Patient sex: F
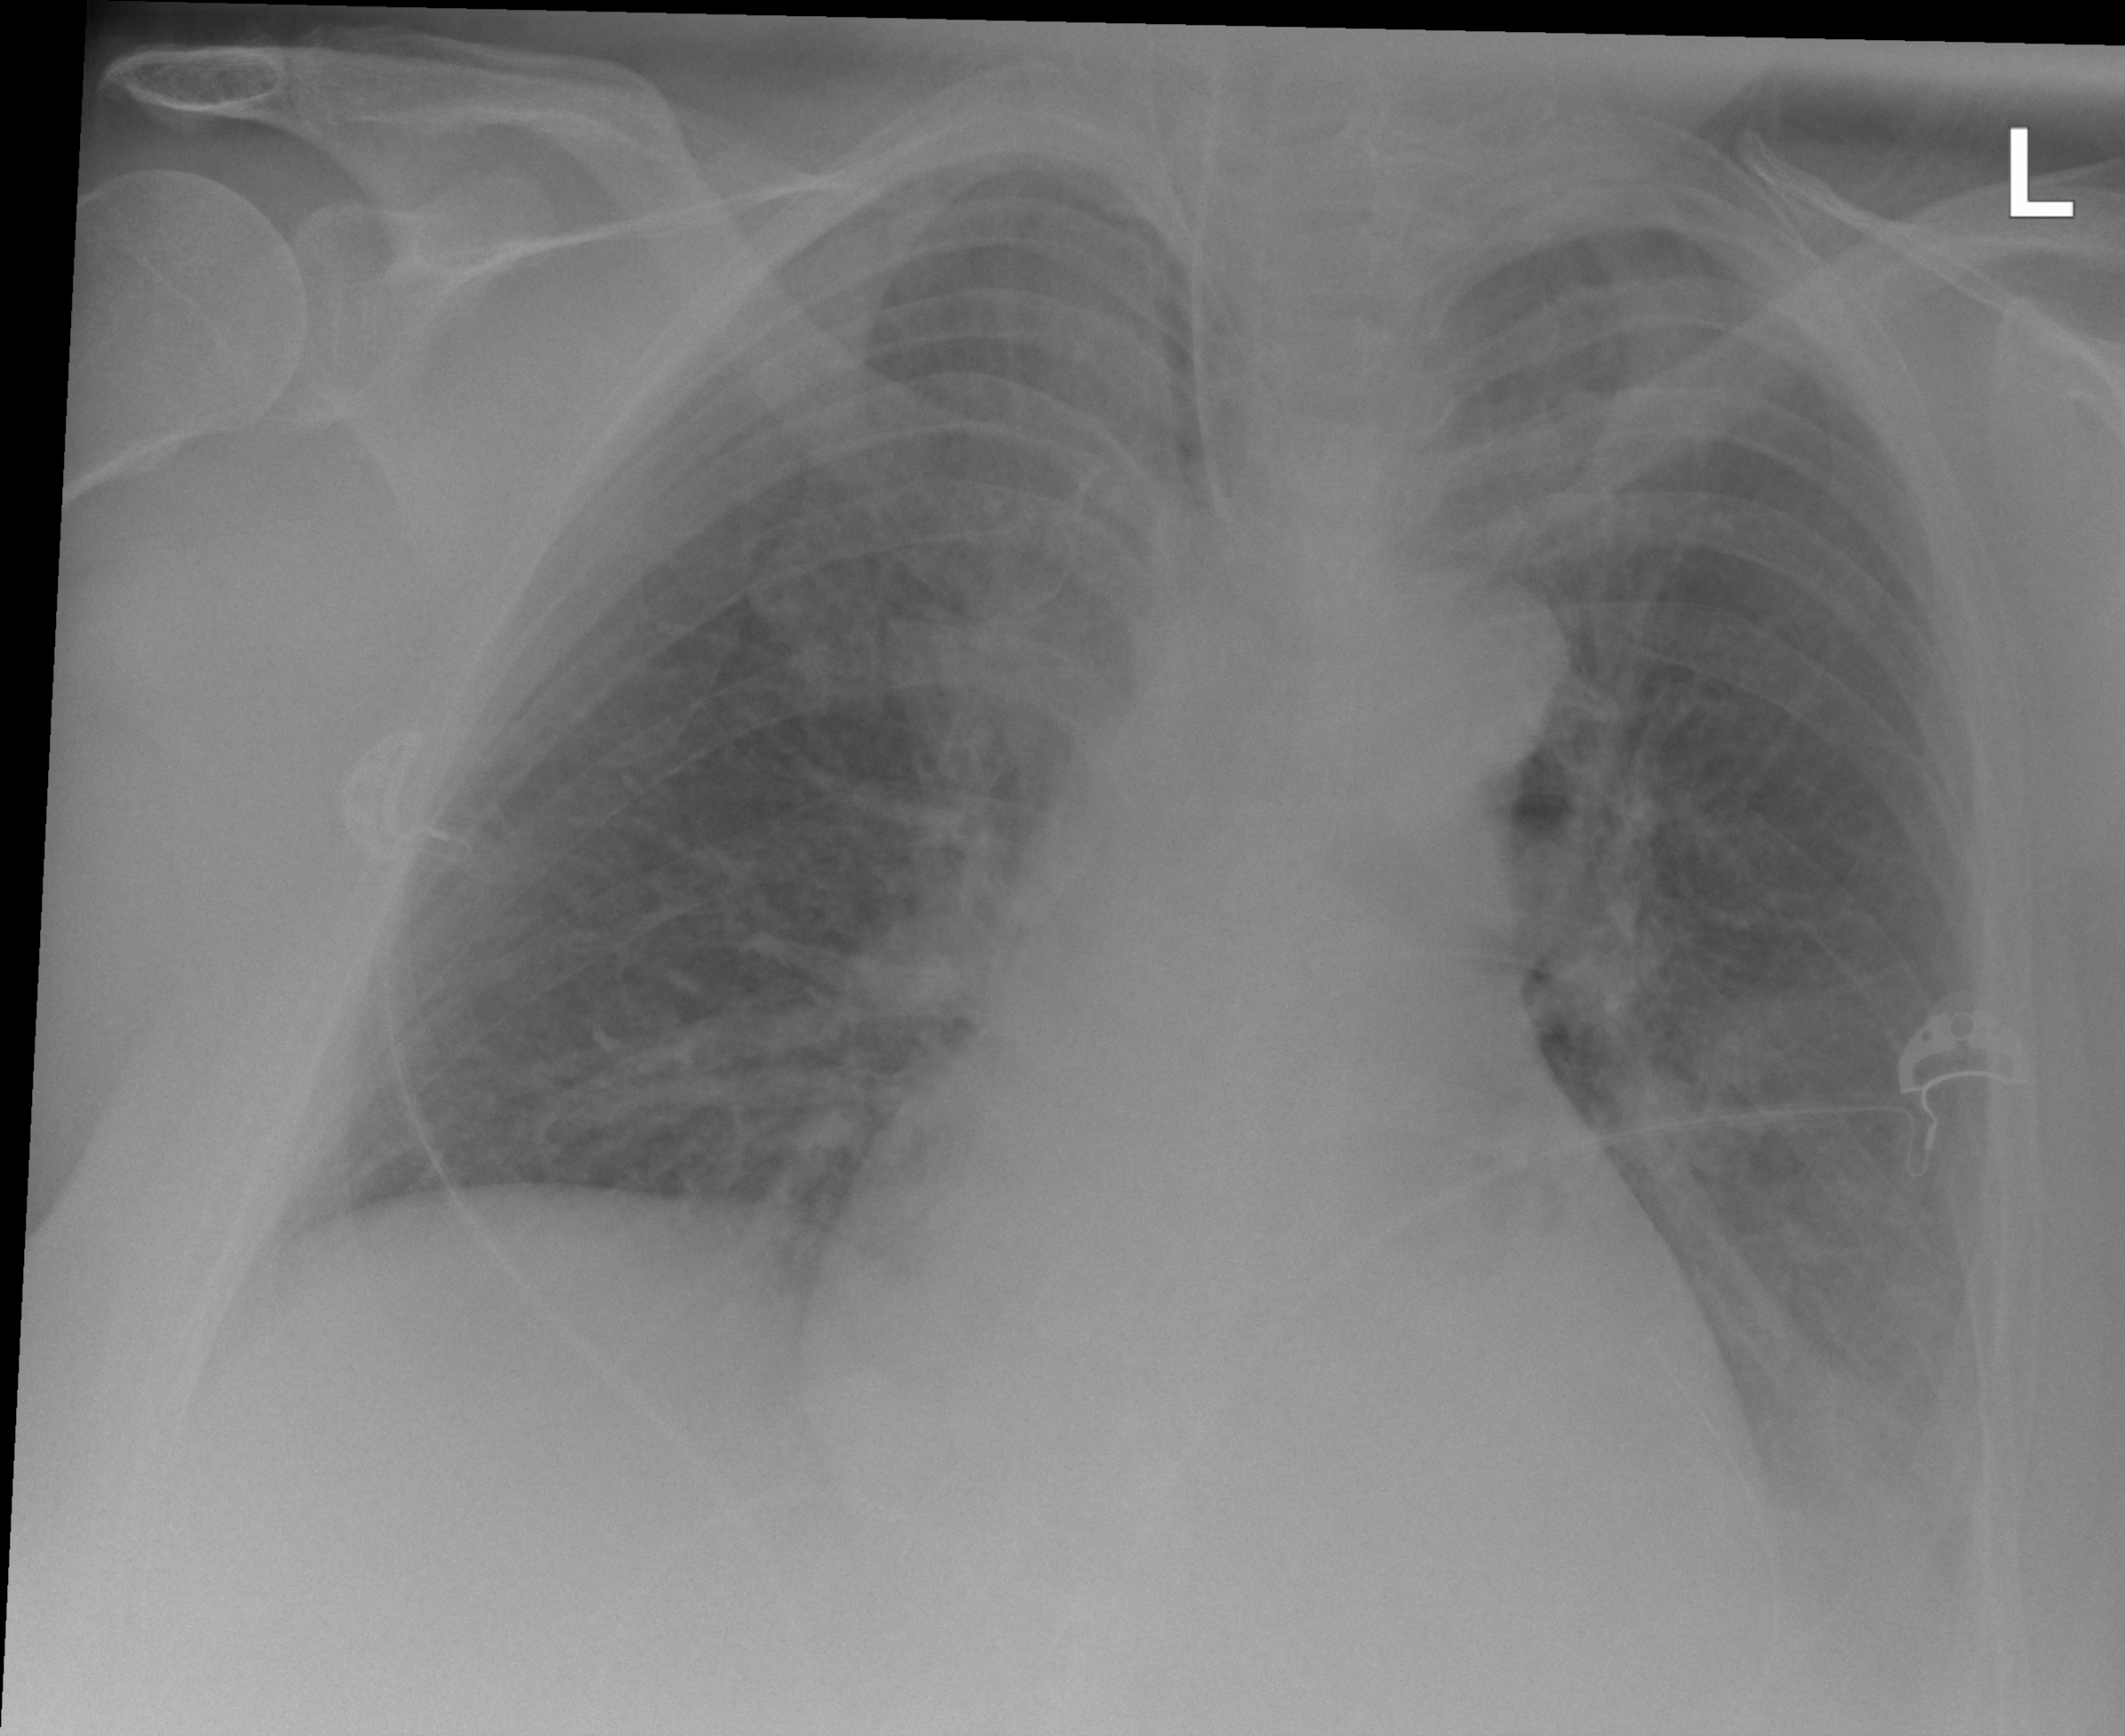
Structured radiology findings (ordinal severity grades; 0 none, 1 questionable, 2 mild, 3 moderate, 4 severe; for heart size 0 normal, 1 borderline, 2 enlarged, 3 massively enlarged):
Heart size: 1
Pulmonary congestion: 1
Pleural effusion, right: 0
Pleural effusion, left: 2
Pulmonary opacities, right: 0
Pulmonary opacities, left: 2
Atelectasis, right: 0
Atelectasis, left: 2